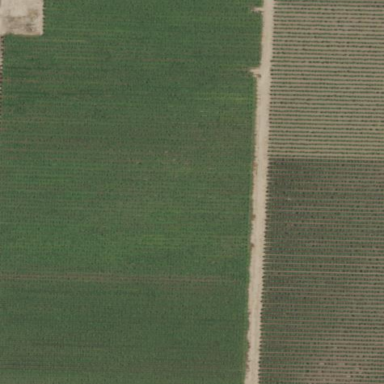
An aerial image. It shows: Vineyard with grape crops.